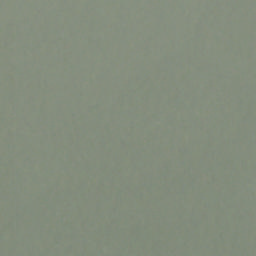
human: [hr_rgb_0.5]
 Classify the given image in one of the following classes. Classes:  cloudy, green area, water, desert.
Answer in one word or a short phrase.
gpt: cloudy